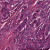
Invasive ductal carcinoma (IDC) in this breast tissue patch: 1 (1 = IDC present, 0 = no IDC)